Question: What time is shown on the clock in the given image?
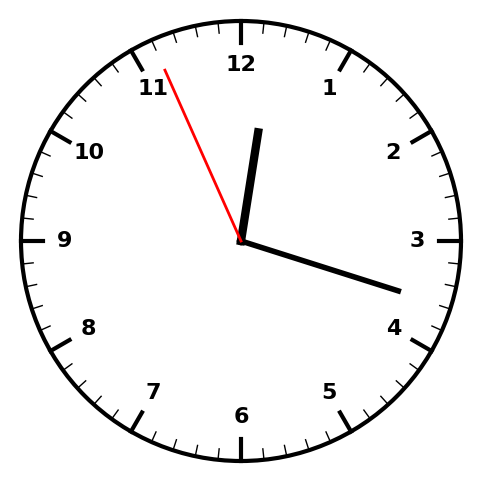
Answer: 12:17:56